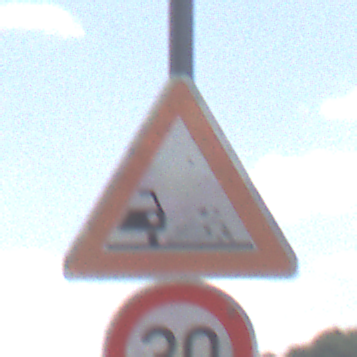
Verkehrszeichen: SplittSchotter
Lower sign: Geschwindigkeit30
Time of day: Midday
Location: Outdoor (Nature)
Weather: PartlyCloudy
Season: NotSpecified
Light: Natural